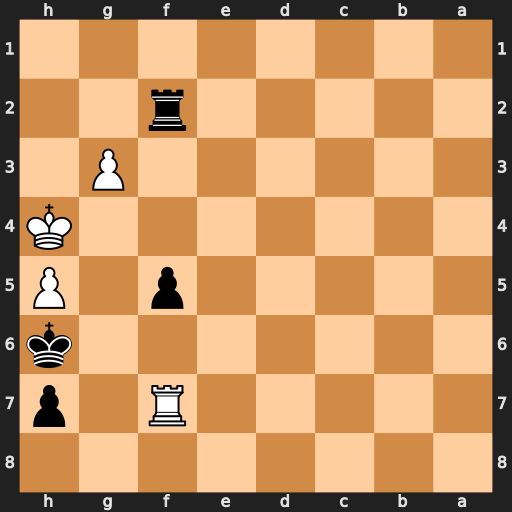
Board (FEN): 8/5R1p/7k/5p1P/7K/6P1/5r2/8
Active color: b
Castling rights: -
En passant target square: -
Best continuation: Rh2#